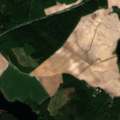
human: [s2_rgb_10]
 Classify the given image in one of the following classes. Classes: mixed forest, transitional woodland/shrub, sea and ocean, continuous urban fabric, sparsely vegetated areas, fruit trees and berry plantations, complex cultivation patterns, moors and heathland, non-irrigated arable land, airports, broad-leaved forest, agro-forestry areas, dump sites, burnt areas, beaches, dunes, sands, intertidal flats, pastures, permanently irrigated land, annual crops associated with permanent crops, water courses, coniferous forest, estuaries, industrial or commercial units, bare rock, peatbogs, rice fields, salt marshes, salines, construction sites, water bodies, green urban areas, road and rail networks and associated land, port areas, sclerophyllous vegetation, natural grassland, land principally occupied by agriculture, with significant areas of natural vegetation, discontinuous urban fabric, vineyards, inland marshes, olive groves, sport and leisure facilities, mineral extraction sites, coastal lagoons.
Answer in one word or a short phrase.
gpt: non-irrigated arable land, land principally occupied by agriculture, with significant areas of natural vegetation, coniferous forest, mixed forest, water bodies